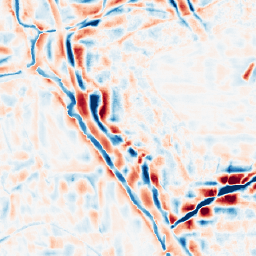
Category: wavelet
Decomposition family: wavelet_reverse_biorthogonal
Decomposition parameters: wavelet: rbio5.5
level: 4
Upsampling method: area
Upsampling parameters: scale: 2
Upsampling scale: 2